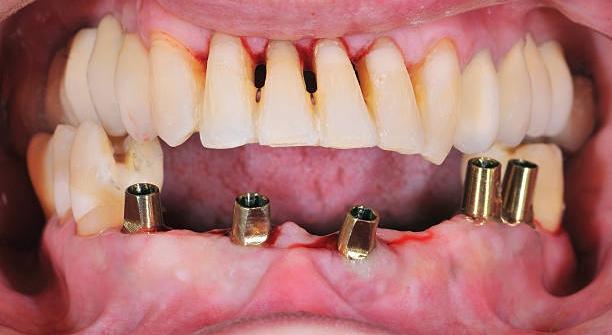
Condition: hypodontia